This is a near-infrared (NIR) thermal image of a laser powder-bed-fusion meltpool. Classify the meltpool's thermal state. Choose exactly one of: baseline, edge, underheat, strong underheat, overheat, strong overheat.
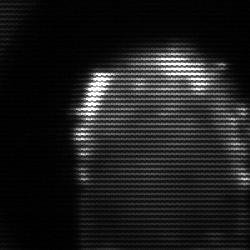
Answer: baseline